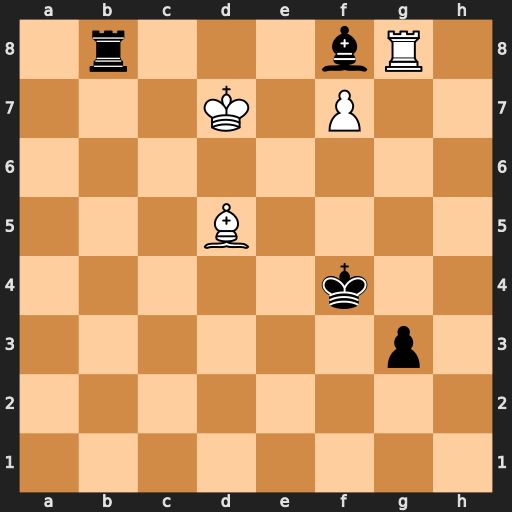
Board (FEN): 1r3bR1/3K1P2/8/3B4/5k2/6p1/8/8
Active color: w
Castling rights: -
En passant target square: -
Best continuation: Kc7 Rb5 Bc6 Re5 Rxf8